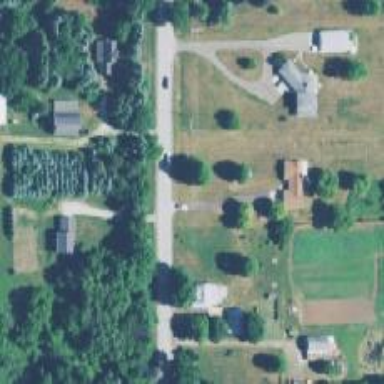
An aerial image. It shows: Driveway leading to service road.